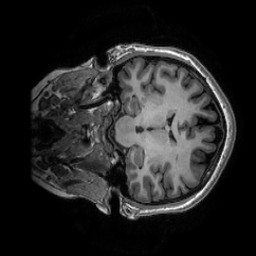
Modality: T1w
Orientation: coronal
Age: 30
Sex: female
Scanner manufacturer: ge
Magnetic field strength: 3 T
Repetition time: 0.0073 s
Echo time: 0.003 s